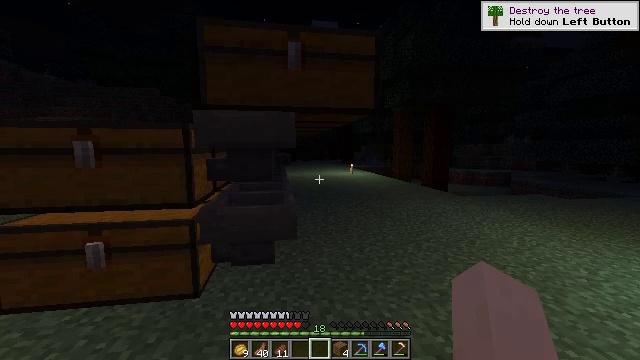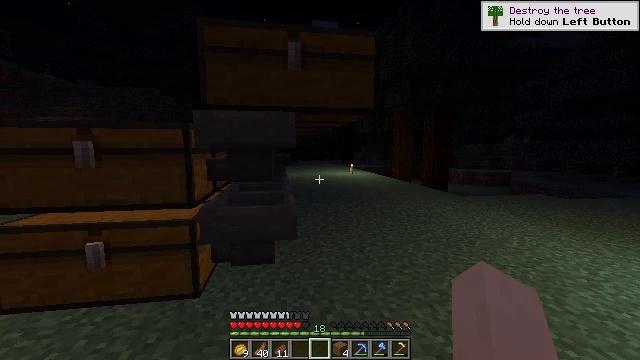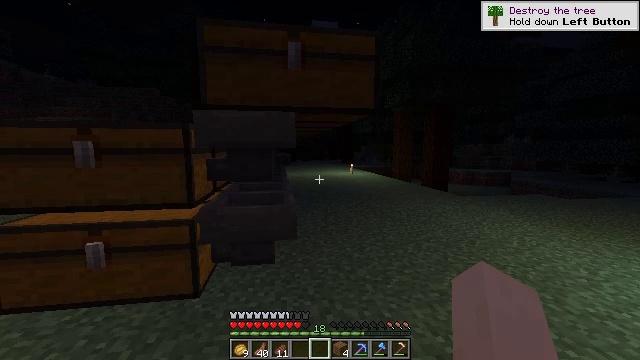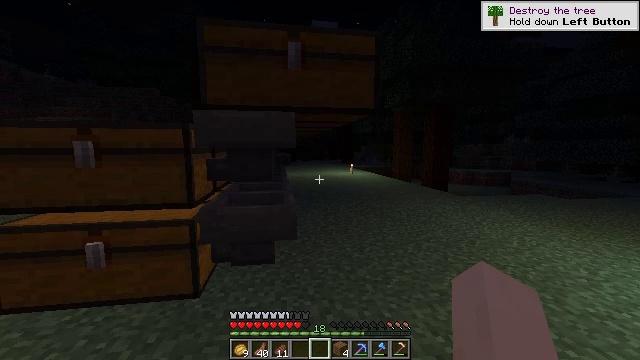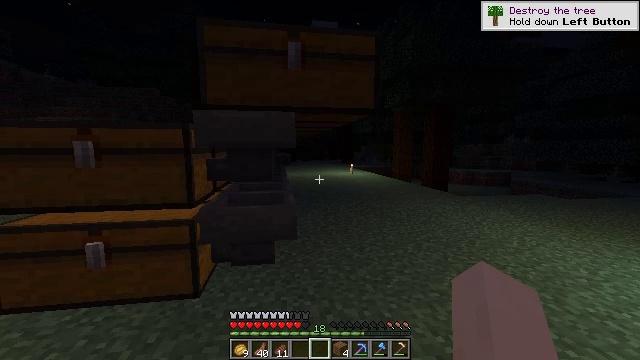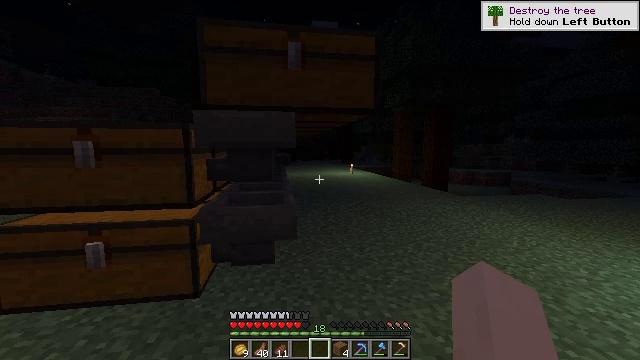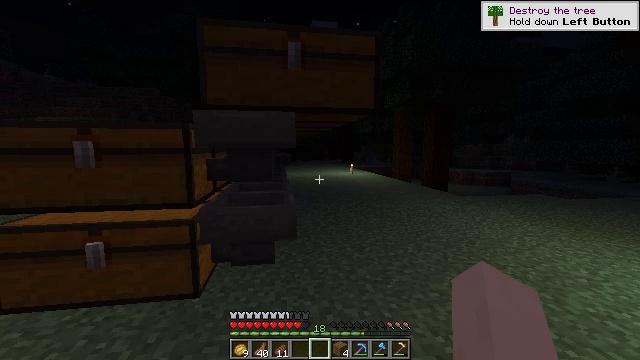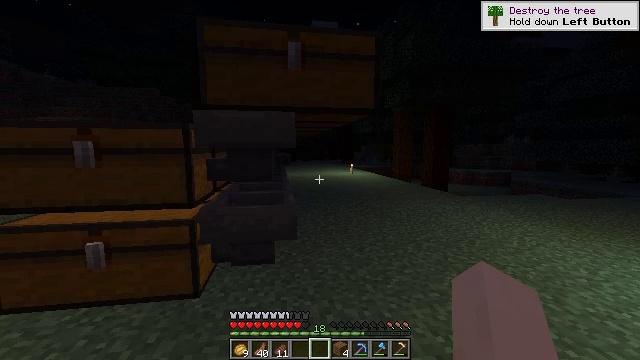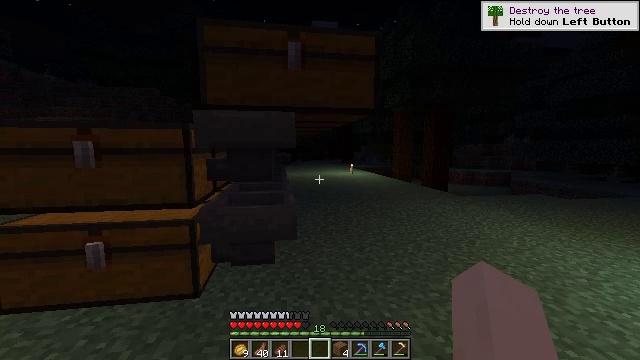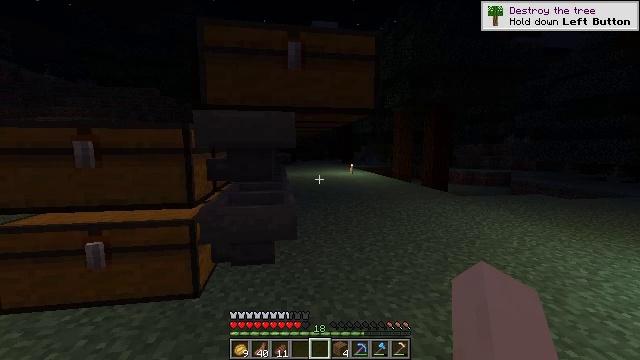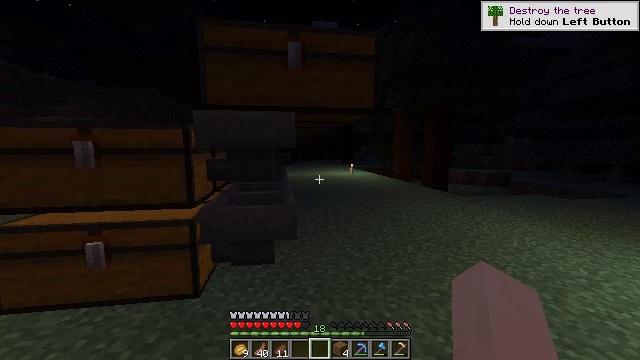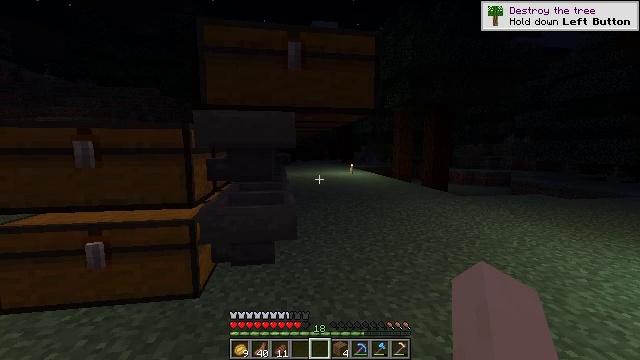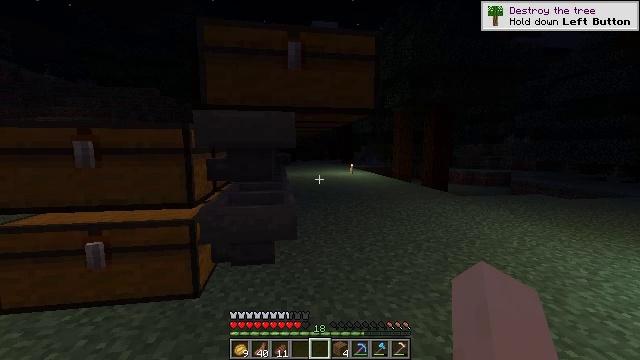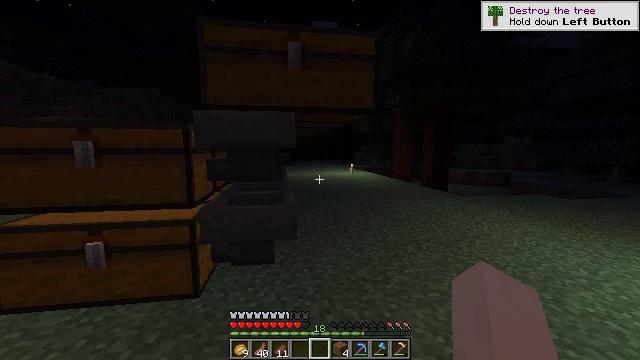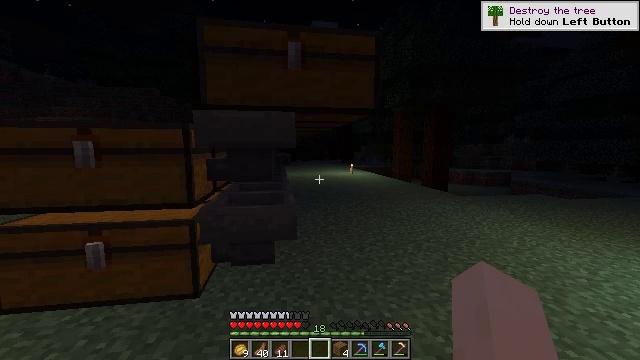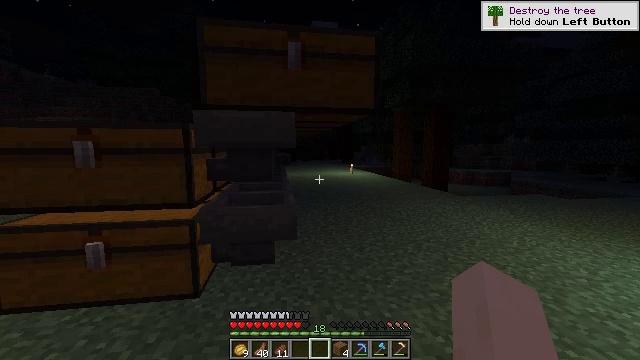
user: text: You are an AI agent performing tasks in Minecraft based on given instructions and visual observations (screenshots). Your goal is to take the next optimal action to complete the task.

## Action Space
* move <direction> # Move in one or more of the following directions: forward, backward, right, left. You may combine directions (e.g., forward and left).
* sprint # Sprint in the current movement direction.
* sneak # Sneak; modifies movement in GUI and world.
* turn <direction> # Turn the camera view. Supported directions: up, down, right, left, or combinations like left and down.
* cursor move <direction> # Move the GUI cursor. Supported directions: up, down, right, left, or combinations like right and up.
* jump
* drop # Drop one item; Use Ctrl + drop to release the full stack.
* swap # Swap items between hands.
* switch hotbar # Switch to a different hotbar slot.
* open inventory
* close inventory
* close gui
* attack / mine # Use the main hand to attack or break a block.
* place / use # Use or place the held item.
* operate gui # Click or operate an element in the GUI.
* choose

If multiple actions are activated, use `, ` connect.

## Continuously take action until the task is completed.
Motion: motion action
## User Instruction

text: mine block trapped chest
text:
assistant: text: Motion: no_op
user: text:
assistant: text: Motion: no_op
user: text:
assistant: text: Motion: no_op
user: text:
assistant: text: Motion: no_op
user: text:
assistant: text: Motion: no_op
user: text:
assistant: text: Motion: no_op
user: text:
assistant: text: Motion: no_op
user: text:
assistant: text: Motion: no_op
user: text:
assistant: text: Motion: no_op
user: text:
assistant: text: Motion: no_op
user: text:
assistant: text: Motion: no_op
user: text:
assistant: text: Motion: no_op
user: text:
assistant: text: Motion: no_op
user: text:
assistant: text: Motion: no_op
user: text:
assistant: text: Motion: no_op
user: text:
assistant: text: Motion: no_op
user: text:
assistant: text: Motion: no_op
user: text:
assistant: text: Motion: no_op
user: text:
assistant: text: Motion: no_op
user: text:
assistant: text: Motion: no_op
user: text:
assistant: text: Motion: no_op
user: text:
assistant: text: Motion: no_op
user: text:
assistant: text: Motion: no_op
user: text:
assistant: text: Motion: no_op
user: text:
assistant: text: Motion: no_op
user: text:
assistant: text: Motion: no_op
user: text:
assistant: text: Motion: no_op
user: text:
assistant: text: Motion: no_op
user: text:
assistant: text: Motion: no_op
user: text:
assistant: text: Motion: no_op